Question: I want to plot multiple histograms on the same plot and I need to compare the spread of the data. I want to do this by dividing each histogram by its maximum value so all the distributions have the same scale. However, the way matplotlib's histogram function works, I have not found an easy way to do this.
This is because n in
'''
n, bins, patches = ax1.hist(y, bins = 20, histtype = 'step', color = 'k')
'''
Is the number of counts in each bin but I can not repass this to hist since it will recalculate.
I have attempted the norm and density functions but these normalise the area of the distributions, rather than the height of the distribution. I could duplicate n and then repeat the bin edges using the bins output but this is tedious. Surely the hist function must allow for the bins values to be divided by a constant?
Example code is below, demonstrating the problem.
'''
y1 = np.random.randn(100)
y2 = 2*np.random.randn(50)
x1 = np.linspace(1,101,100)
x2 = np.linspace(1,51,50)
gs = plt.GridSpec(1,2, wspace = 0, width_ratios = [3,1])
ax = plt.subplot(gs[0])
ax1 = plt.subplot(gs[1])
ax1.yaxis.set_ticklabels([]) # remove the major ticks
ax.scatter(x1, y1, marker='+',color = 'k')#, c=SNR, cmap=plt.cm.Greys)
ax.scatter(x2, y2, marker='o',color = 'k')#, c=SNR, cmap=plt.cm.Greys)
n1, bins1, patches1 = ax1.hist(y1, bins = 20, histtype = 'step', color = 'k',linewidth = 2, orientation = 'horizontal')
n2, bins2, patched2 = ax1.hist(y2, bins = 20, histtype = 'step', linestyle = 'dashed', color = 'k', orientation = 'horizontal')
'''

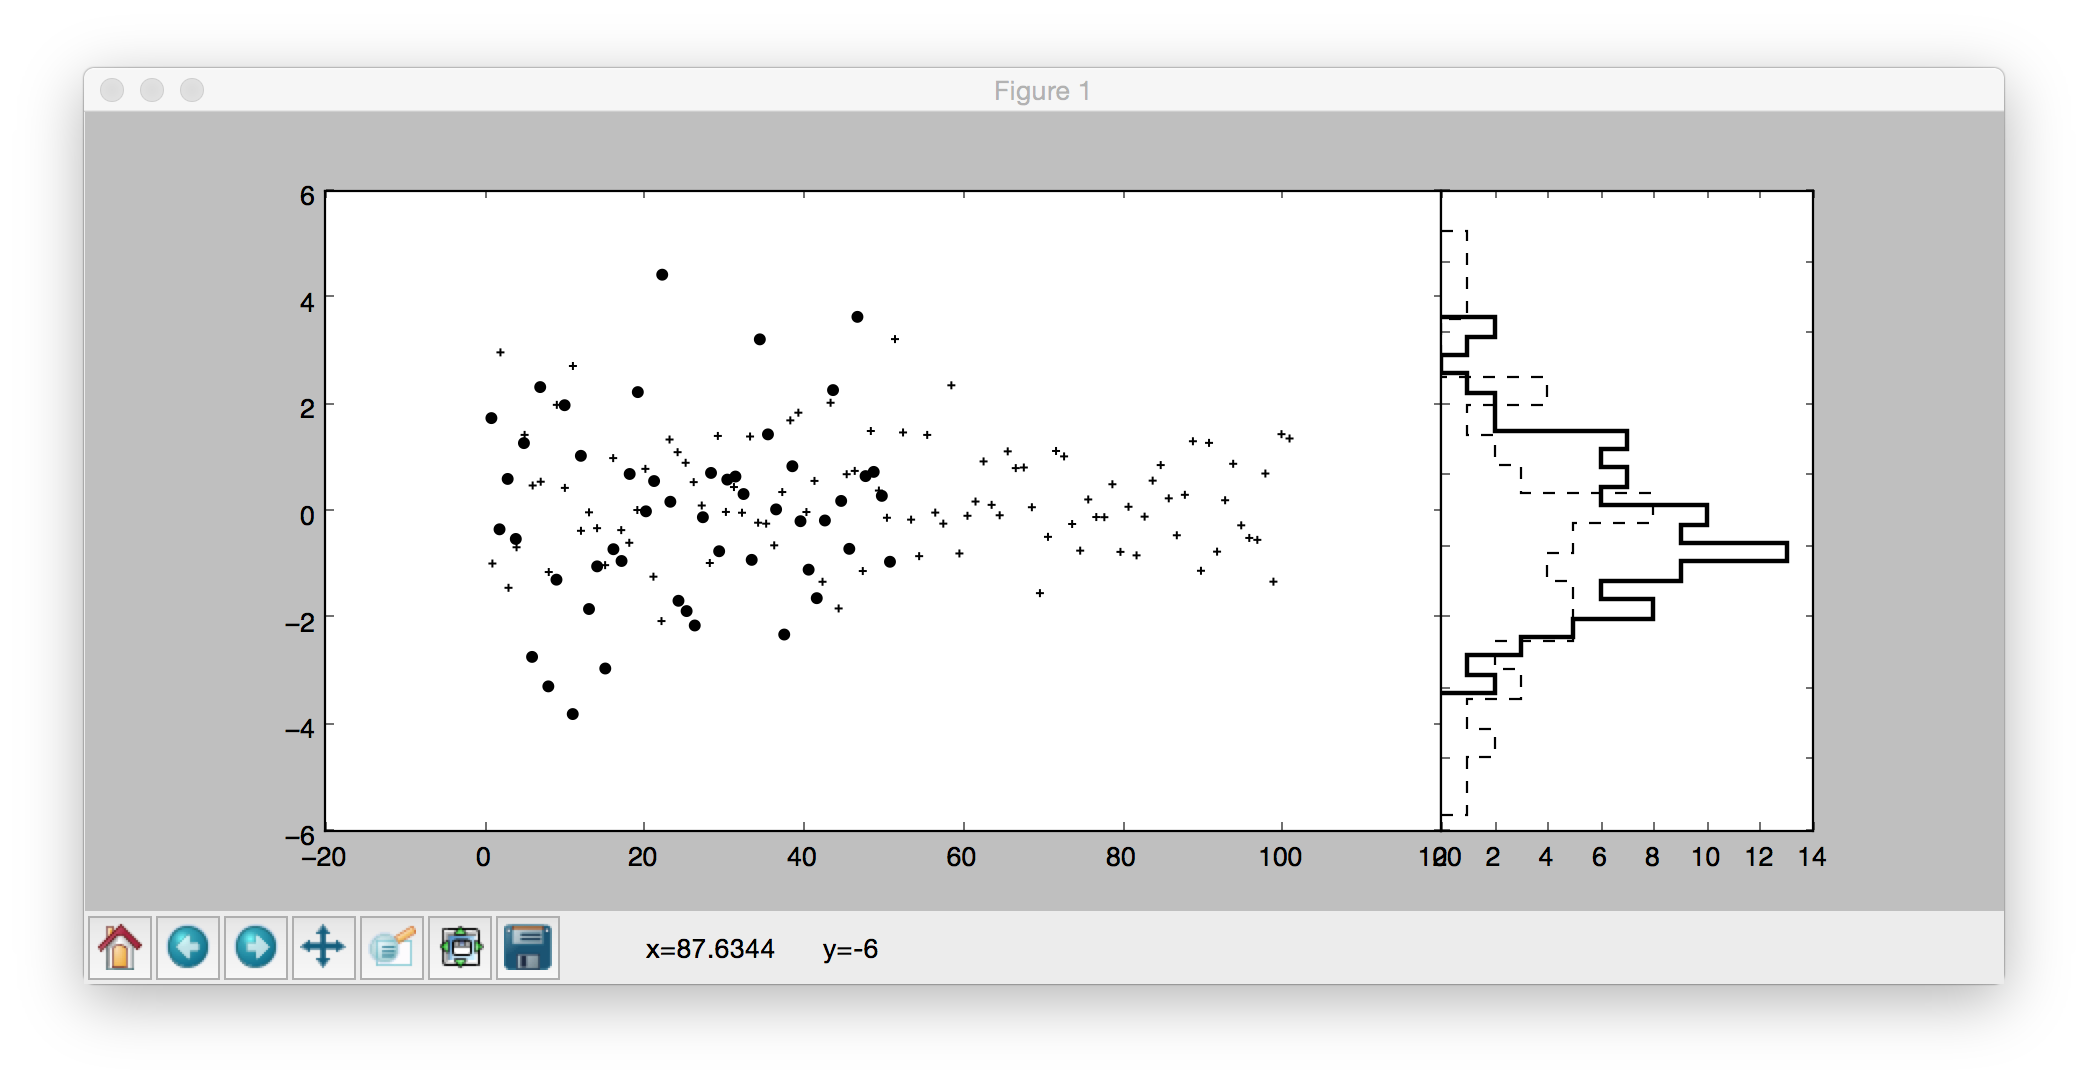
Answer: I do not know whether matplotlib allows this normalisation by default but I wrote a function to do it myself.
It takes the output of 'n' and 'bins' from plt.hist (as above) and then passes this through the function below.
'''
def hist_norm_height(n,bins,const):
''' Function to normalise bin height by a constant.
Needs n and bins from np.histogram or ax.hist.'''
n = np.repeat(n,2)
n = float32(n) / const
new_bins = [bins[0]]
new_bins.extend(np.repeat(bins[1:],2))
return n,new_bins[:-1]
'''
To plot now (I like step histograms), you pass it to plt.step.
Such as 'plt.step(new_bins,n)'. This will give you a histogram with height normalised by a constant.